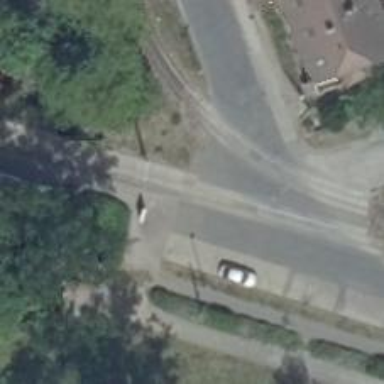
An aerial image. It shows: Uncontrolled railway crossing.